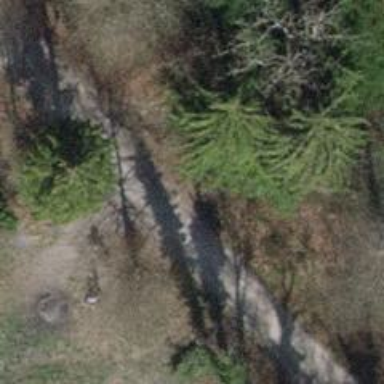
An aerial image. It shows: Compacted path road.